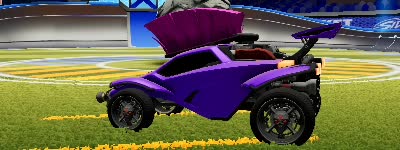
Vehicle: octane